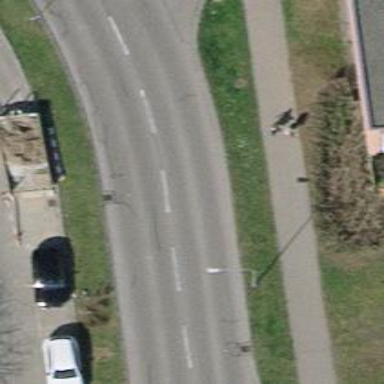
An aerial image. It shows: Residential road with separate asphalt sidewalk.